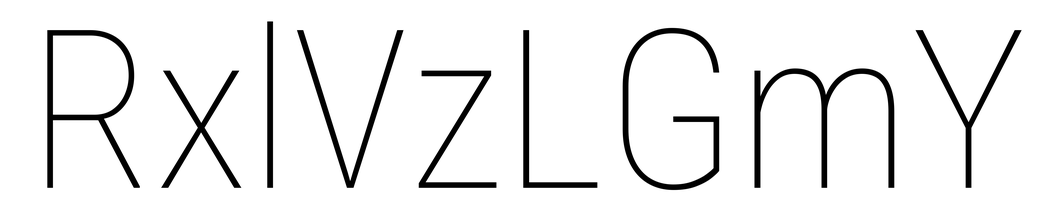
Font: Roboto_Condensed_Thin